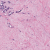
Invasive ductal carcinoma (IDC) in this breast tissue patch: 0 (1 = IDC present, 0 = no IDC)